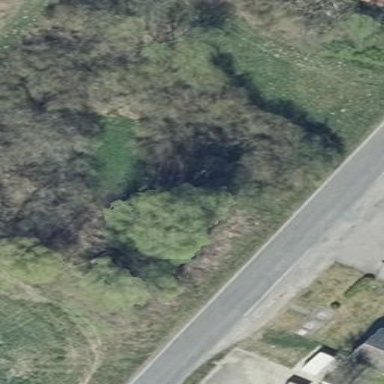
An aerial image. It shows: Pond with natural water.